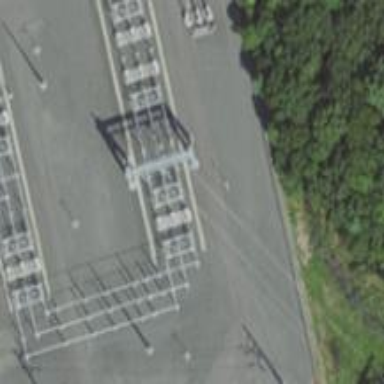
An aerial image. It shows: Switch used for power control.